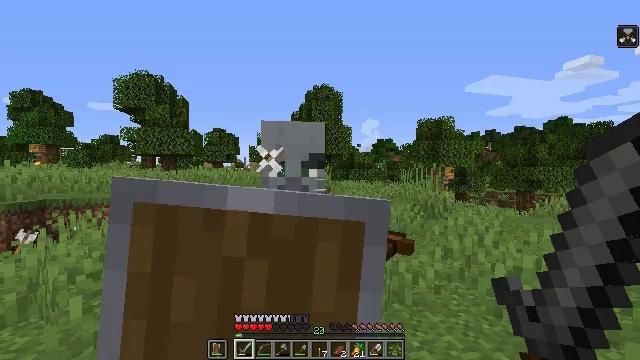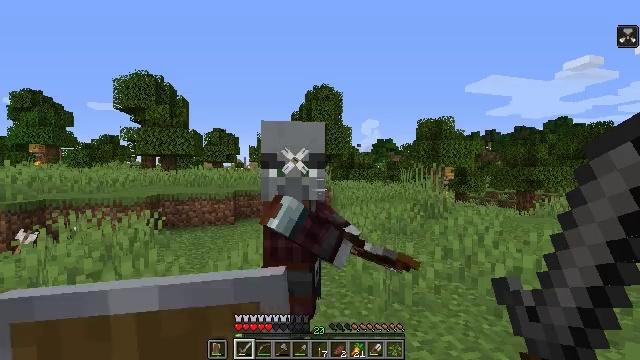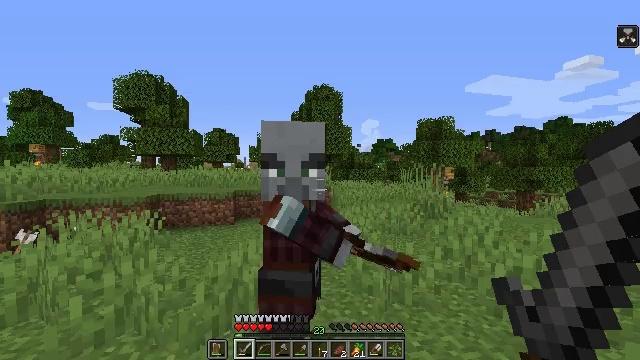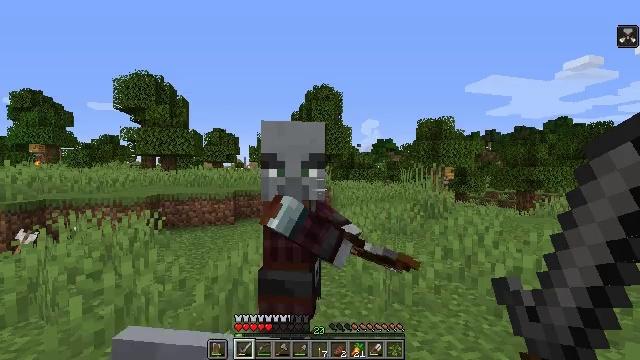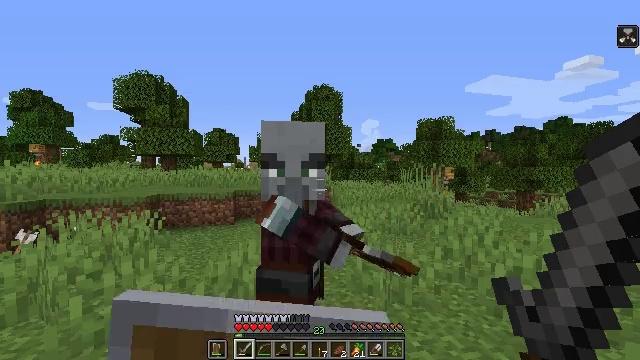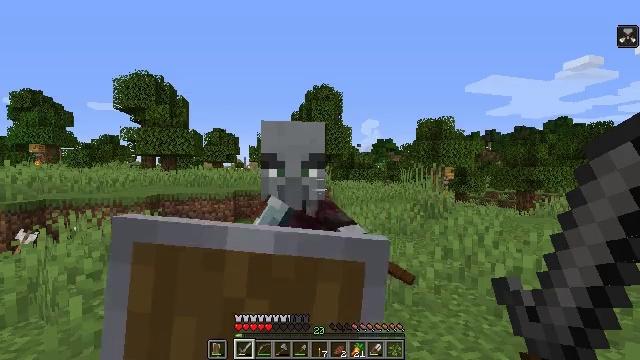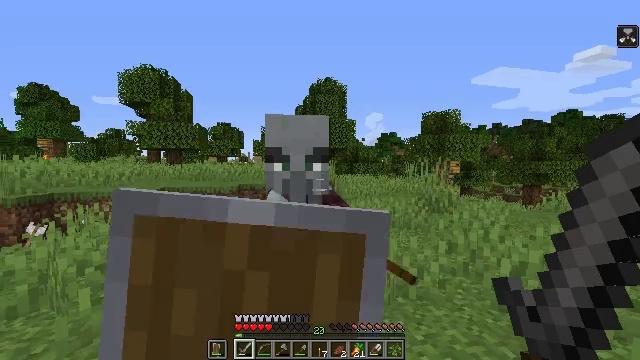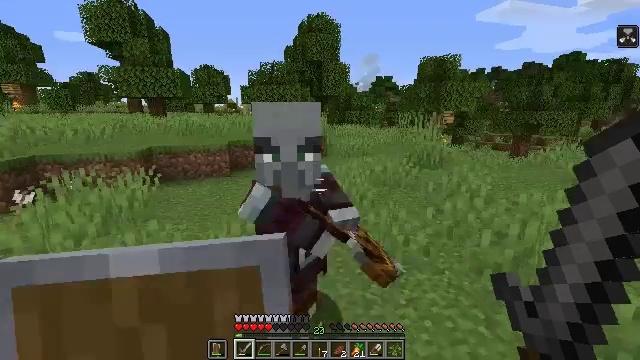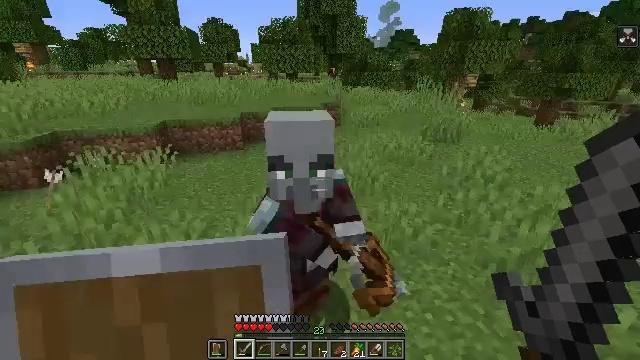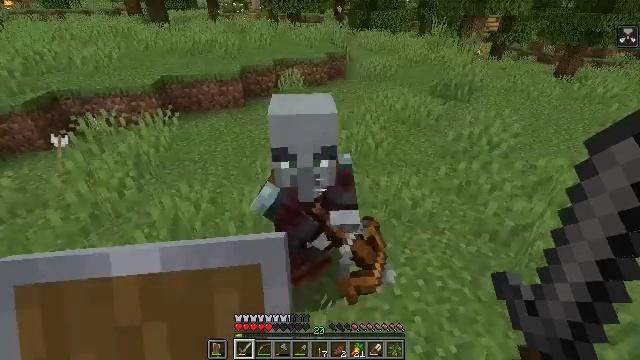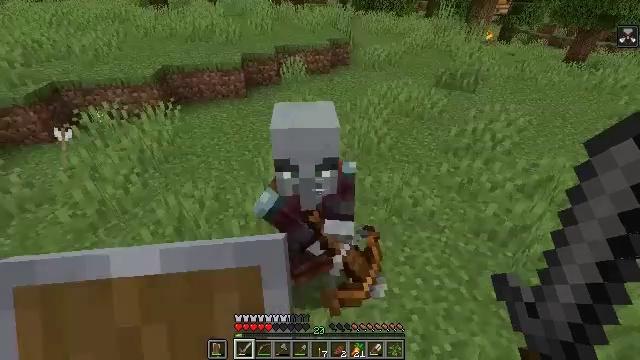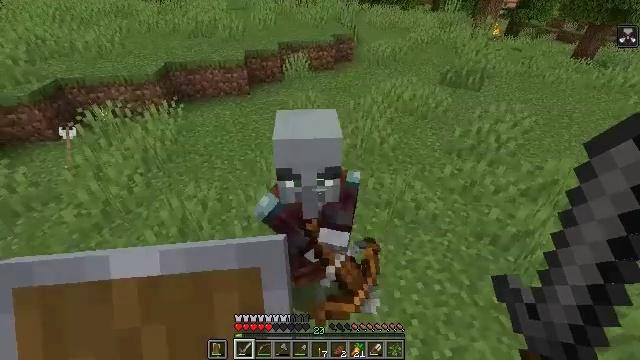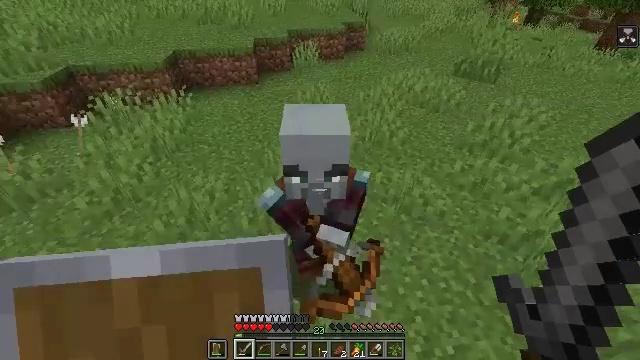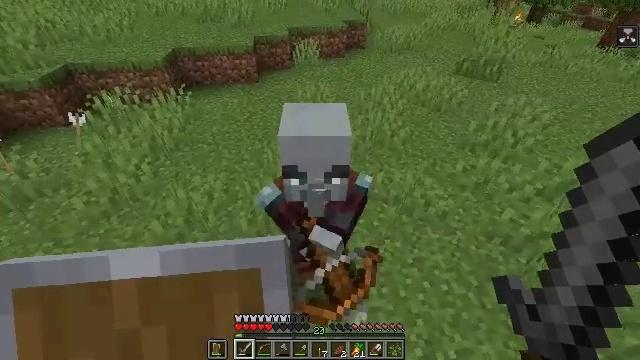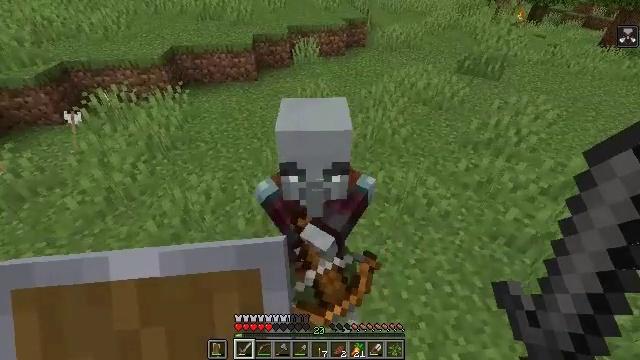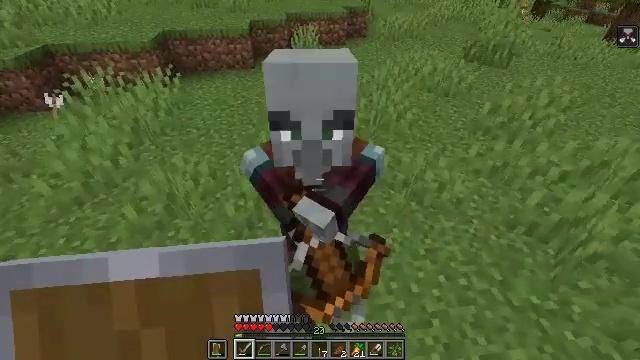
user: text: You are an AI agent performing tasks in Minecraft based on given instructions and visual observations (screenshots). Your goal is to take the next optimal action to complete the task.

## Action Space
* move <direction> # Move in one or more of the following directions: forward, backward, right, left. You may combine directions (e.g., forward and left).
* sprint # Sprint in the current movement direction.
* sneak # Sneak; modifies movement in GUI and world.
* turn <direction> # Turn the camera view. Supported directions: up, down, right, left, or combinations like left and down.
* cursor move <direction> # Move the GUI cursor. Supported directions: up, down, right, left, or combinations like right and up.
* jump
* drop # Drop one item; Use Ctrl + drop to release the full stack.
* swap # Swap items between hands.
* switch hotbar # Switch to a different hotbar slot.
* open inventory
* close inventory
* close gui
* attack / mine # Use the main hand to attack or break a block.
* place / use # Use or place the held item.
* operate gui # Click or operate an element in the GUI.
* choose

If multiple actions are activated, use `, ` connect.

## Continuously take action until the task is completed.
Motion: motion action
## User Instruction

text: Combat the pillager.
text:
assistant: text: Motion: use / place
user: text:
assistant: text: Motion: use / place
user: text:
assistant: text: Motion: use / place
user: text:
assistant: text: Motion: use / place
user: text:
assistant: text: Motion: use / place
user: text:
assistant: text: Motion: move forward, turn down, use / place
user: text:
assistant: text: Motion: move forward, turn right and down, jump
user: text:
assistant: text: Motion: move forward, turn left and down, jump
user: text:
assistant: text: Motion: move forward, turn down, jump
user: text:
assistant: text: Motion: turn down
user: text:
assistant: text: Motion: turn down
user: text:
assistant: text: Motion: turn left and down
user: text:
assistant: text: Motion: no_op
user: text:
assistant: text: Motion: attack / mine
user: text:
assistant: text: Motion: attack / mine
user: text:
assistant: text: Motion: attack / mine
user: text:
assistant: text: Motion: attack / mine
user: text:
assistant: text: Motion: turn up
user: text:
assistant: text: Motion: attack / mine